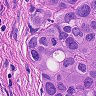
Metastatic tissue present: yes